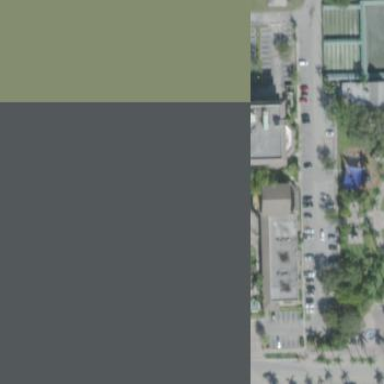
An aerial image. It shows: Retail area.